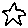
Label: star